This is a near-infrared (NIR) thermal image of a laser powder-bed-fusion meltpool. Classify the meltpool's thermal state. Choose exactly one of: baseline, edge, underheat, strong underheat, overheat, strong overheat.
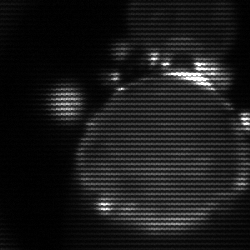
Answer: edge